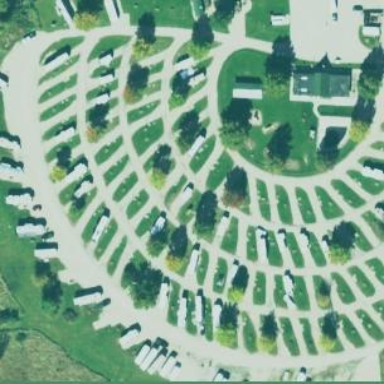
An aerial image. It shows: Caravan site for tourism.